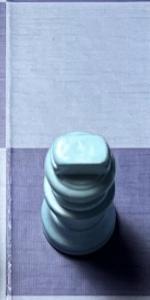
Label: King_White